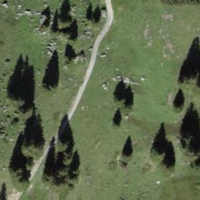
EUNIS habitat code: 23
Species observed at this site:
Bartsia alpina